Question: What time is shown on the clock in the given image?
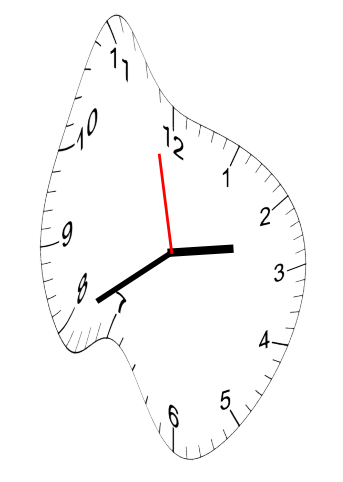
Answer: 02:39:58